Question: Here is the code of my index.html:
'''
<html>
<head>
<meta charset="UTF-8" >
<title>Index</title>
<link rel="stylesheet" href="styles/main.css" />
<link rel="stylesheet" ng-href="bower_components/bootstrap/dist/css/bootstrap.min.css" />
</head>
<body ng-app="app">
<div ng-view></div>
<script src="bower_components/angular/angular.min.js"></script>
<script src="bower_components/bootstrap/dist/js/bootstrap.min.js"></script>
<script src="bower_components/angular-route/angular-route.min.js"></script>
<script src="bower_components/angular-bootstrap/ui-bootstrap-tpls.min.js"></script>
<script src="scripts/angular/app.js"></script>
<script src="scripts/angular/controllers.js"></script>
</body>
</html>
'''
However, it shows the error in return:
> bootstrap.min.js:1 Uncaught SyntaxError: Unexpected token <ui-bootstrap-tpls.min.js:1 Uncaught SyntaxError: Unexpected token <

Is it the problem of my code or bootstrap? I found the error exists when I add
'''
<script src="bower_components/bootstrap/dist/js/bootstrap.min.js"></script>
'''
and
'''
<script src="bower_components/angular-bootstrap/ui-bootstrap-tpls.min.js"></script>
'''
into the 'index.html'. Does anyone know the cause of the error? Thanks :)
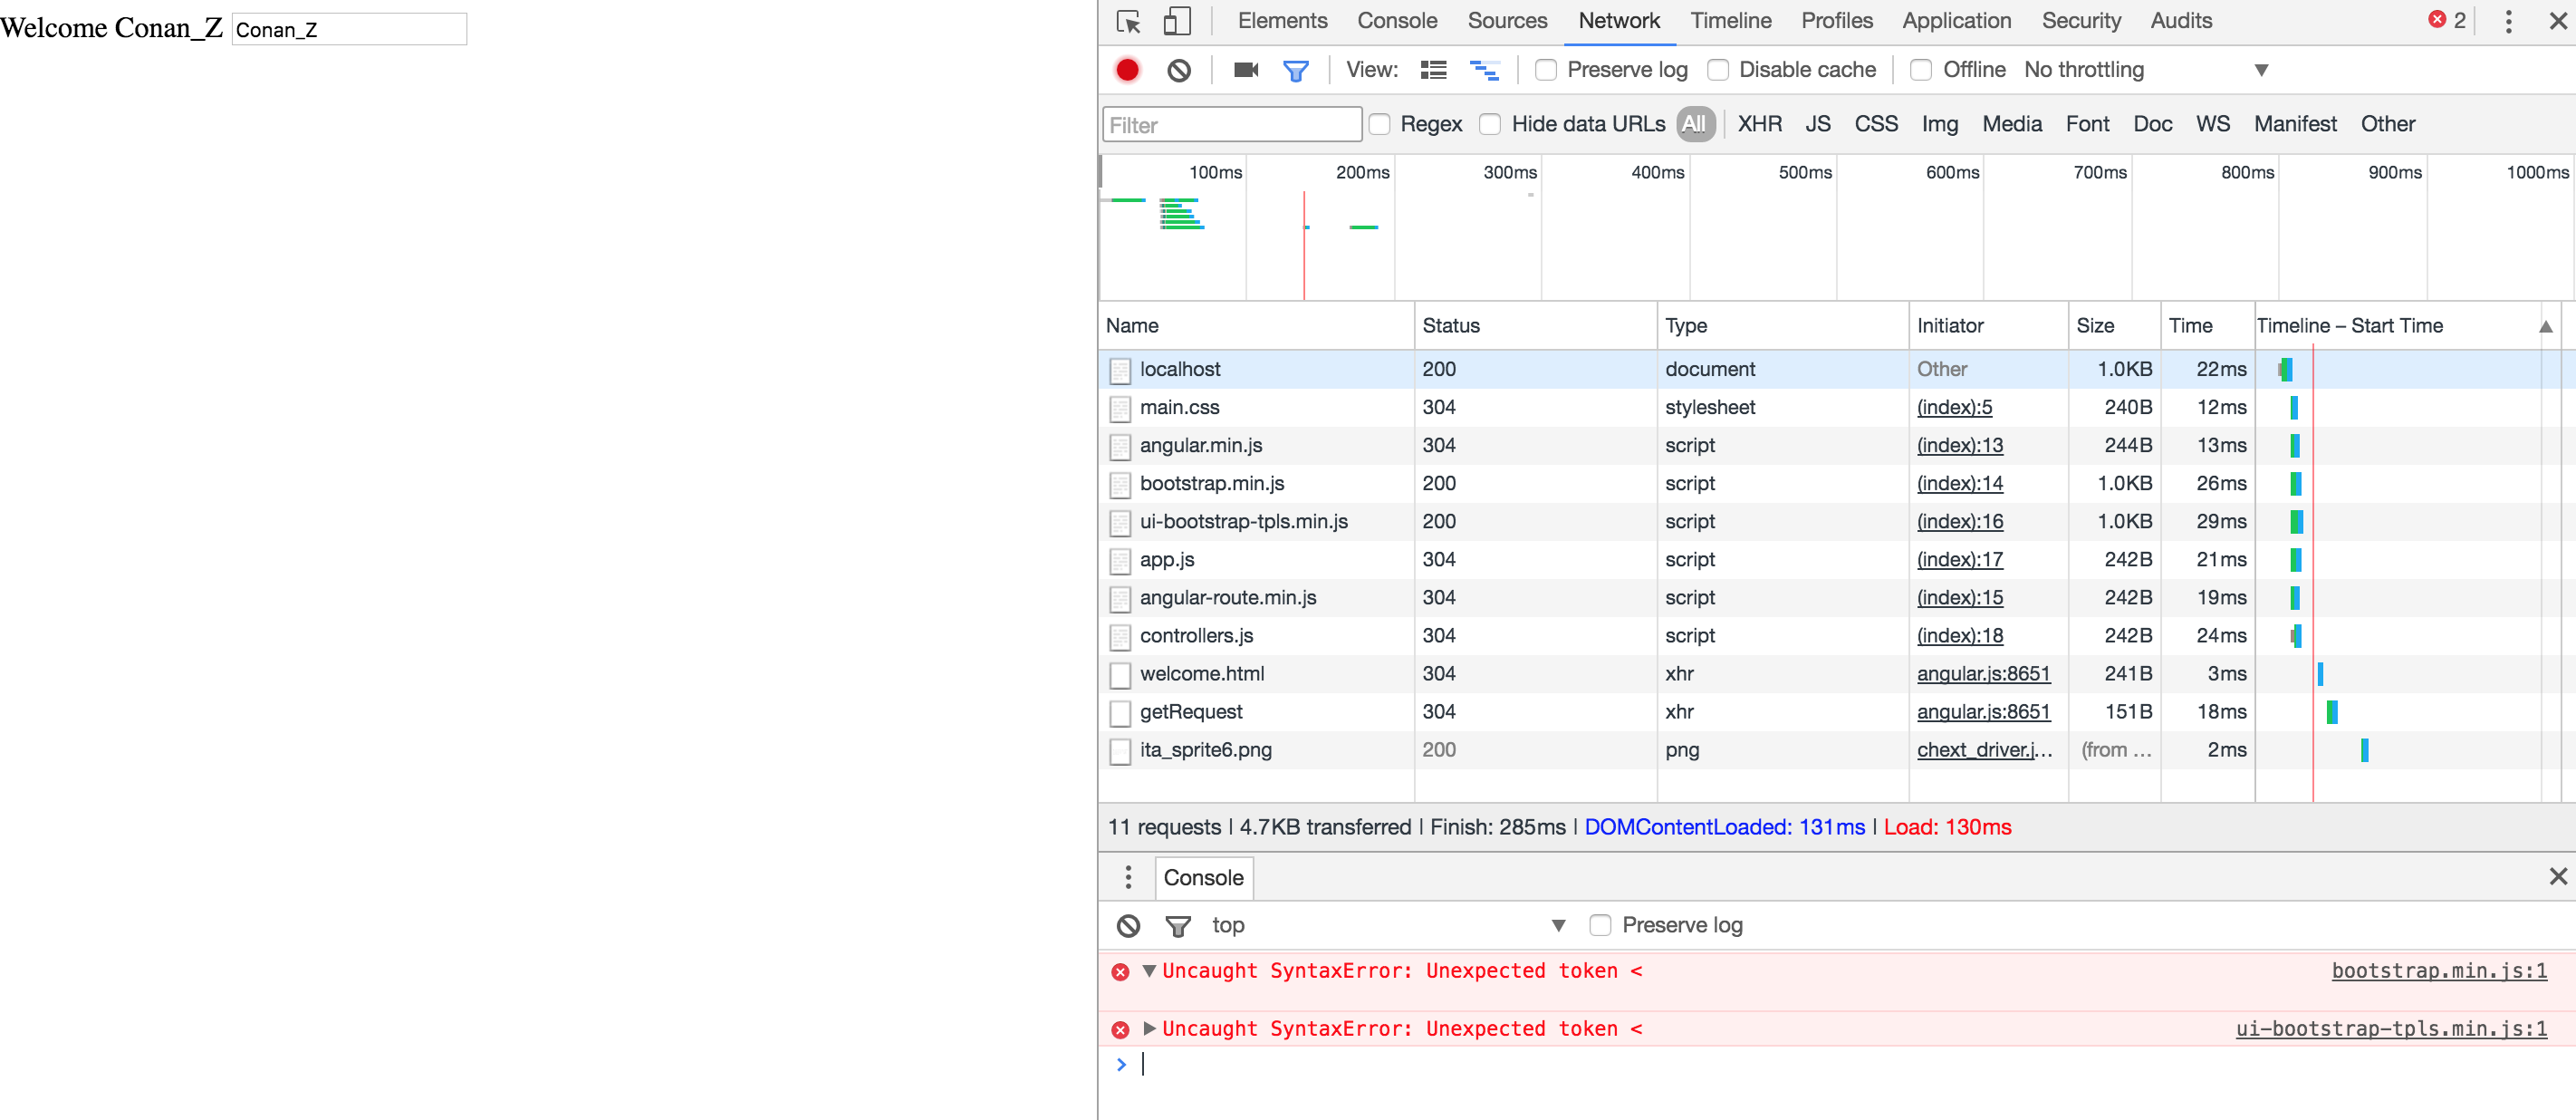
Answer: Its definitely a problem with the bootstrap file. The line 1 contains '<'.
Try manually opening the files and removing it.